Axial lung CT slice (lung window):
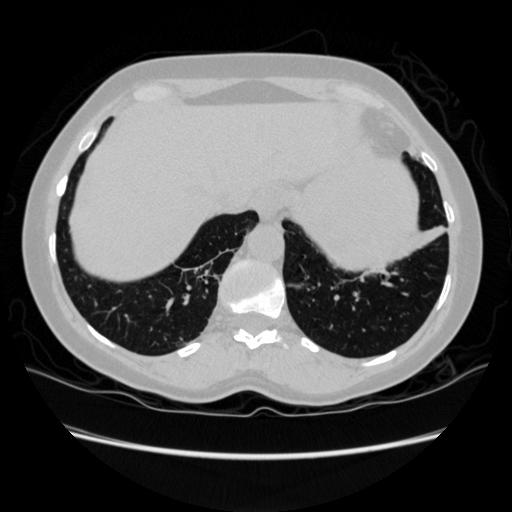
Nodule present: no